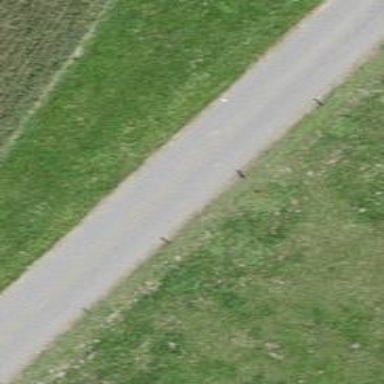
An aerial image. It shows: Unclassified road.